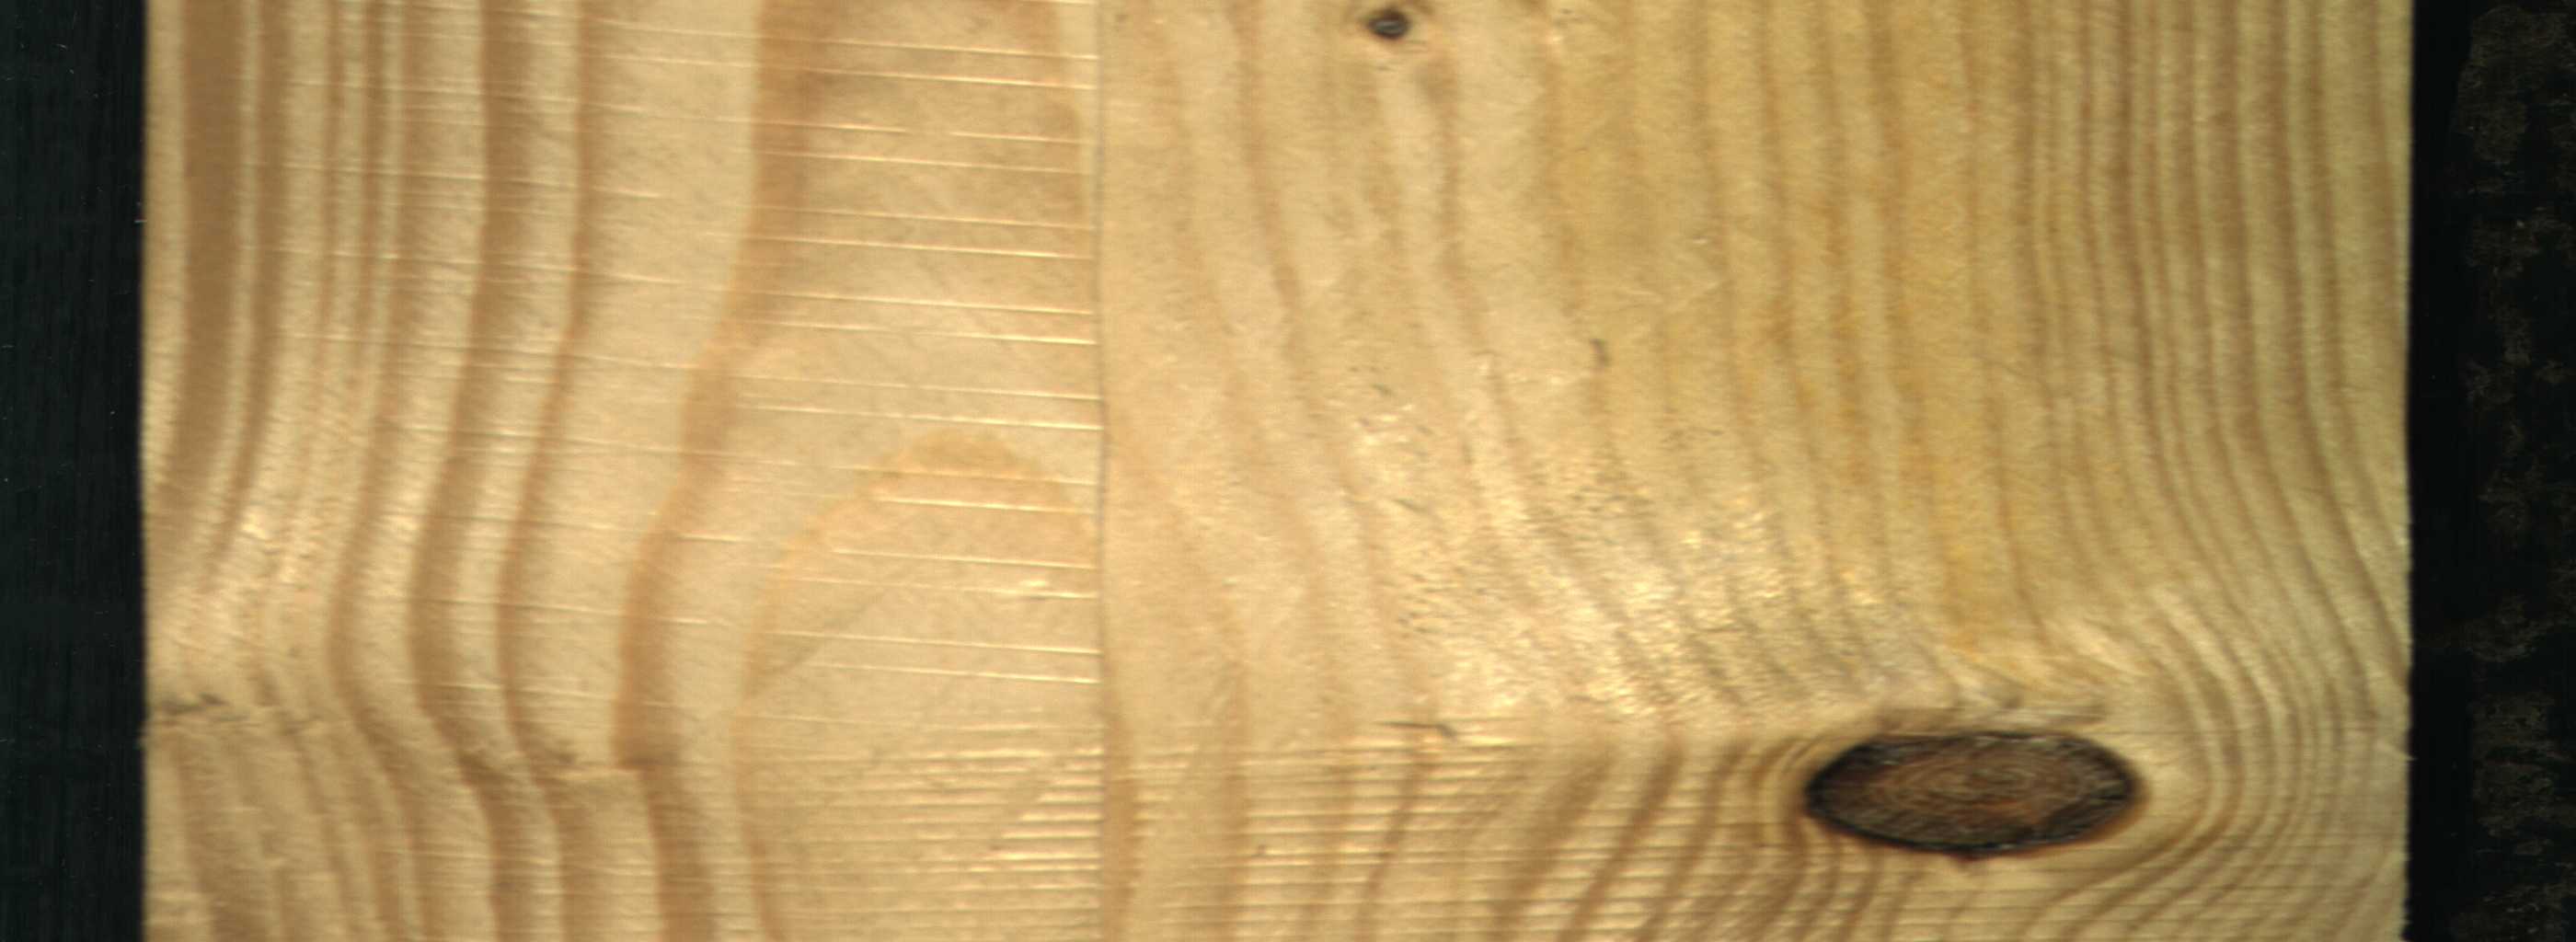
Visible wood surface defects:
Dead_Knot
Dead_Knot